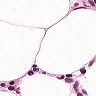
Metastatic tissue present: no